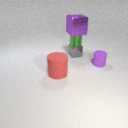
small gray metal cube behind small purple rubber cylinder